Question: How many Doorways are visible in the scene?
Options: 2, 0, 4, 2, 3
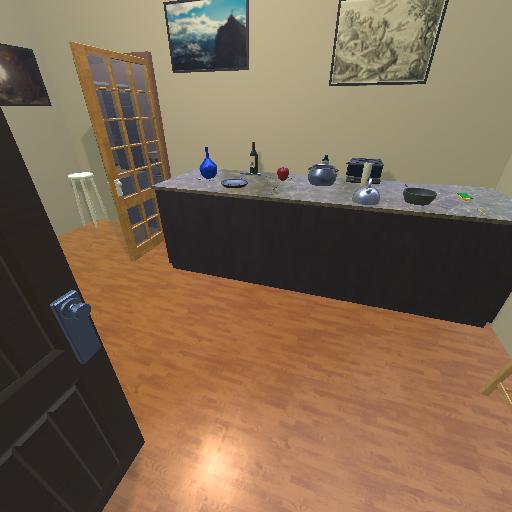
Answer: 2